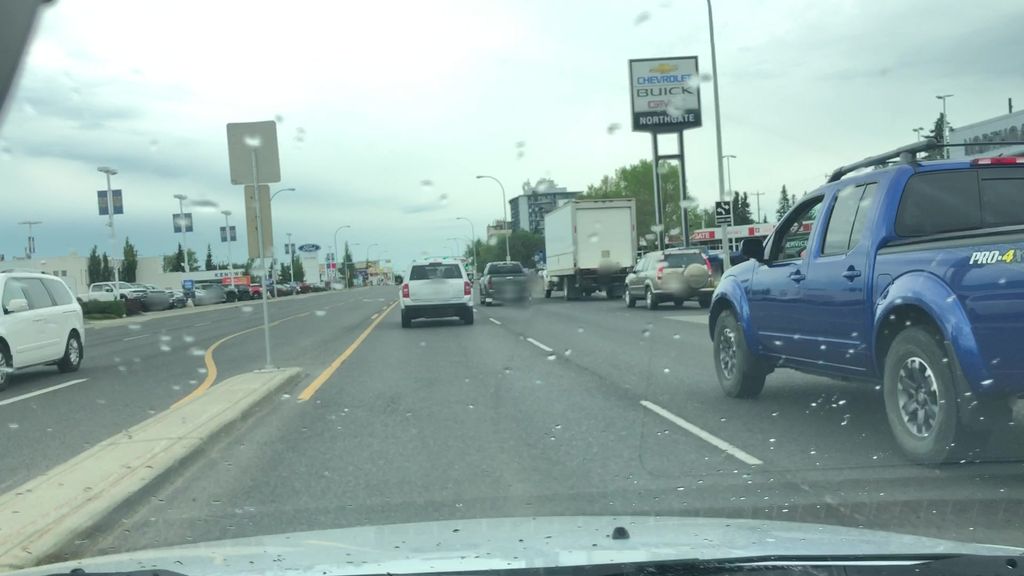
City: edmonton